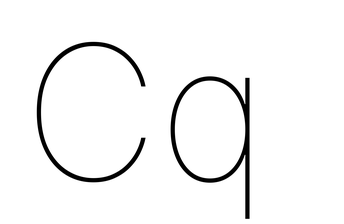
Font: Inter_Thin